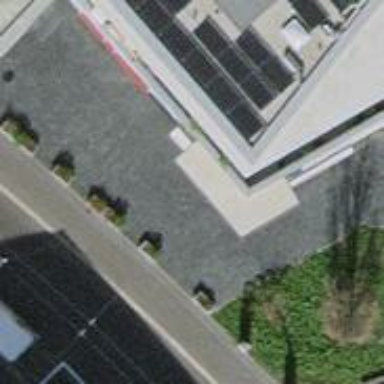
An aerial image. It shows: Cafe.